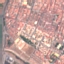
Land use / land cover class: Residential